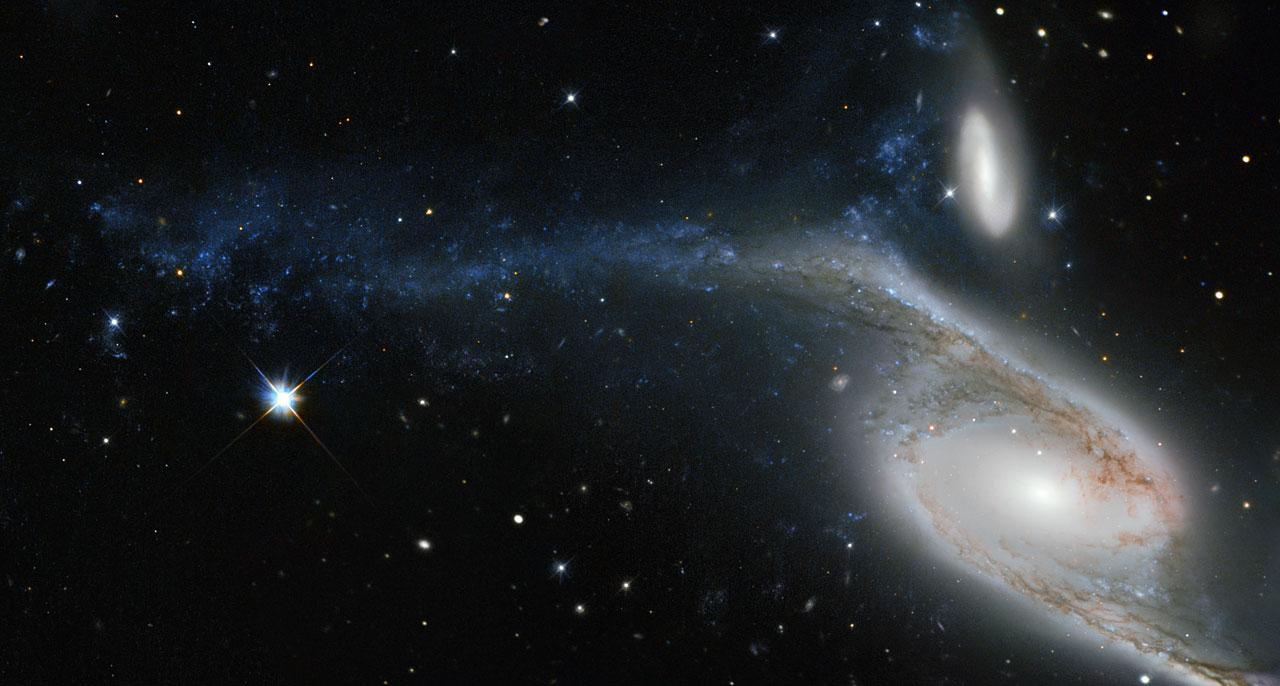
Hubble Feathers the Peacock Hubble Space Telescope